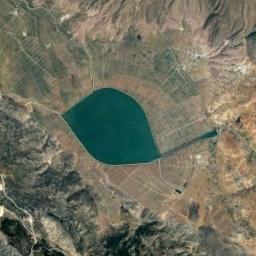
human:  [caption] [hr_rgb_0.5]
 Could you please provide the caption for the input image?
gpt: The lake lies in a rolling wasteland and the water is blue .

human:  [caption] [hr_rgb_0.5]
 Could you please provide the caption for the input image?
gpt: The lake is very small .

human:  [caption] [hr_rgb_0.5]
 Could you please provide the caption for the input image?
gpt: A turquoise, Oval lake surrounded by brown mountains .

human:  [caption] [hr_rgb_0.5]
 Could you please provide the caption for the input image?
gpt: There are many trees beside an almost oval lake .

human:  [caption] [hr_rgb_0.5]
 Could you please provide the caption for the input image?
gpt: There are many brown farmlands around the green lake .